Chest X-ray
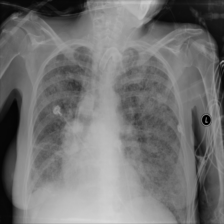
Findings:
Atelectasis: negative
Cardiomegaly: negative
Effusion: negative
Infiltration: negative
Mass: negative
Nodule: negative
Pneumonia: negative
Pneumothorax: negative
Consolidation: negative
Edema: negative
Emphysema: negative
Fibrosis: negative
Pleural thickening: negative
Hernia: negative